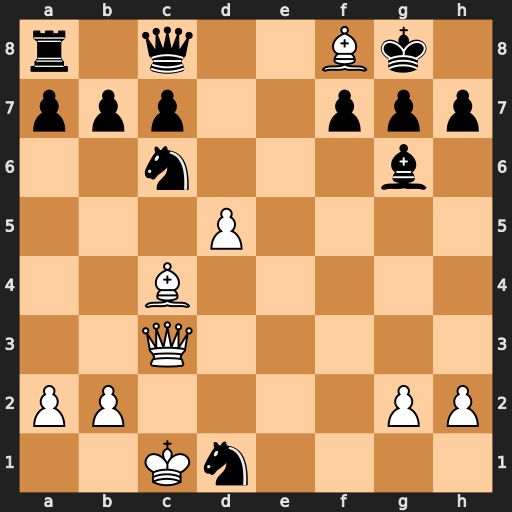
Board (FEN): r1q2Bk1/ppp2ppp/2n3b1/3P4/2B5/2Q5/PP4PP/2Kn4
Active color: w
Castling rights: -
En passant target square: -
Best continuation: Qxg7#